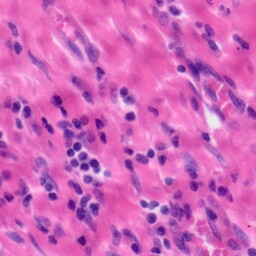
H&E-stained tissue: Tonsil